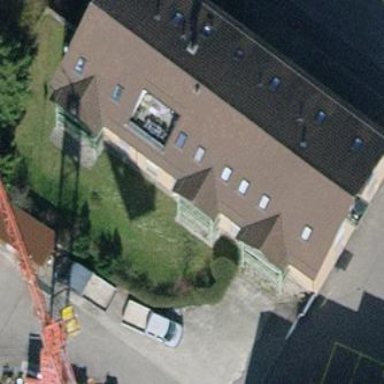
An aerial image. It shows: Office building with gabled roof.